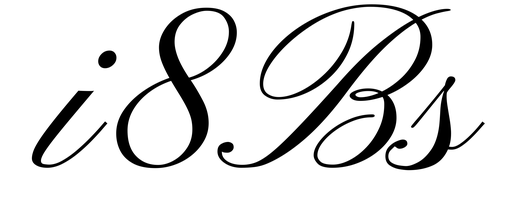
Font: PinyonScript-Regular